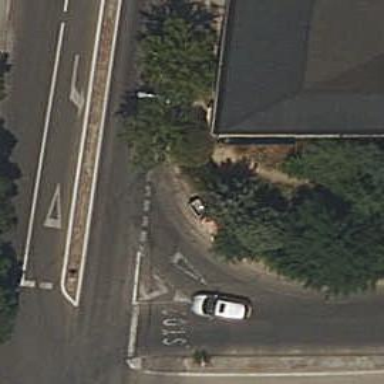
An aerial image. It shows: Road with "give way" sign.